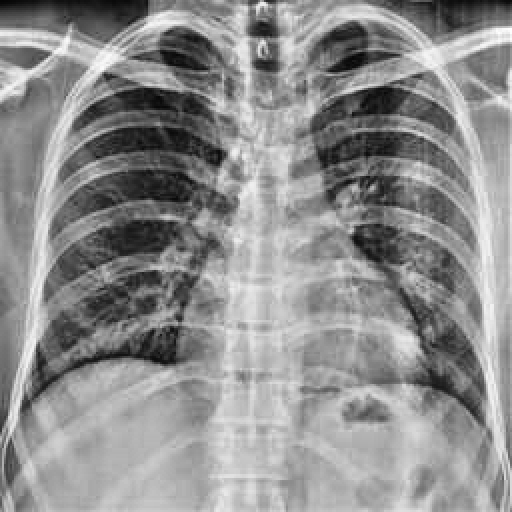
Finding: NORMAL